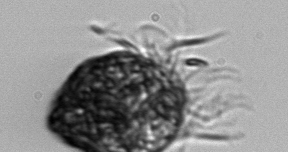
Label: Strombidium_morphotype1